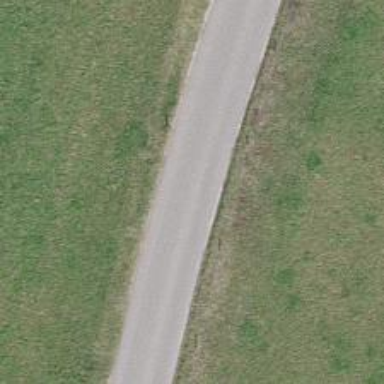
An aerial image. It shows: Unclassified road.